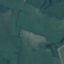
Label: Pasture